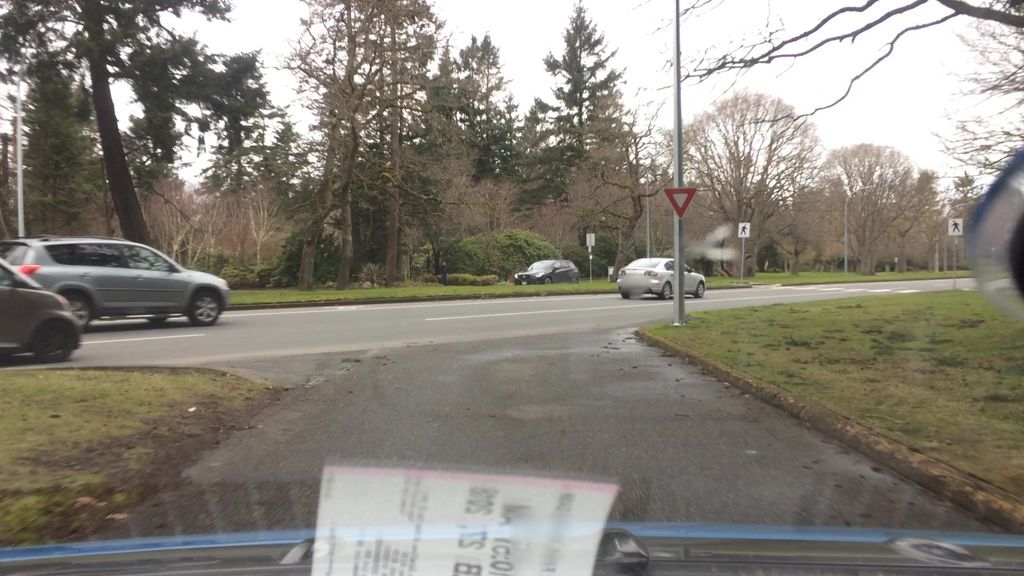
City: victoria